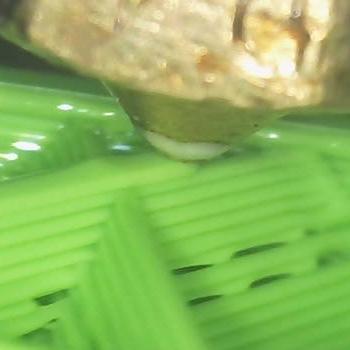
Flow rate: 252%